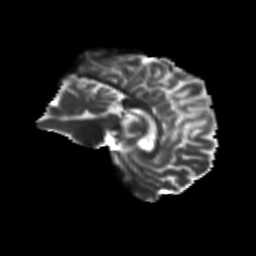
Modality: T2w
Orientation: sagittal
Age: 45
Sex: female
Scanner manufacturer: siemens
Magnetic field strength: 3 T
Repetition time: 8.6 s
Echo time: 0.095 s